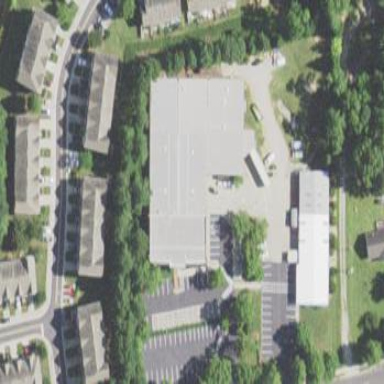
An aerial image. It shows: Commercial building.